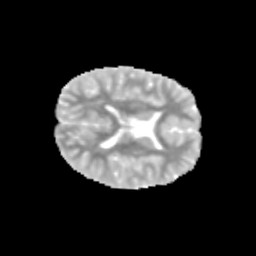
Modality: MD
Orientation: axial
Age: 10
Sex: male
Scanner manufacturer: siemens
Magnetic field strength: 3 T
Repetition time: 3.8 s
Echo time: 0.07 s